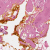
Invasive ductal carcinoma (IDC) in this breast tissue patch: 0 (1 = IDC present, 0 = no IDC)